Platform: macOS
Application: Chrome
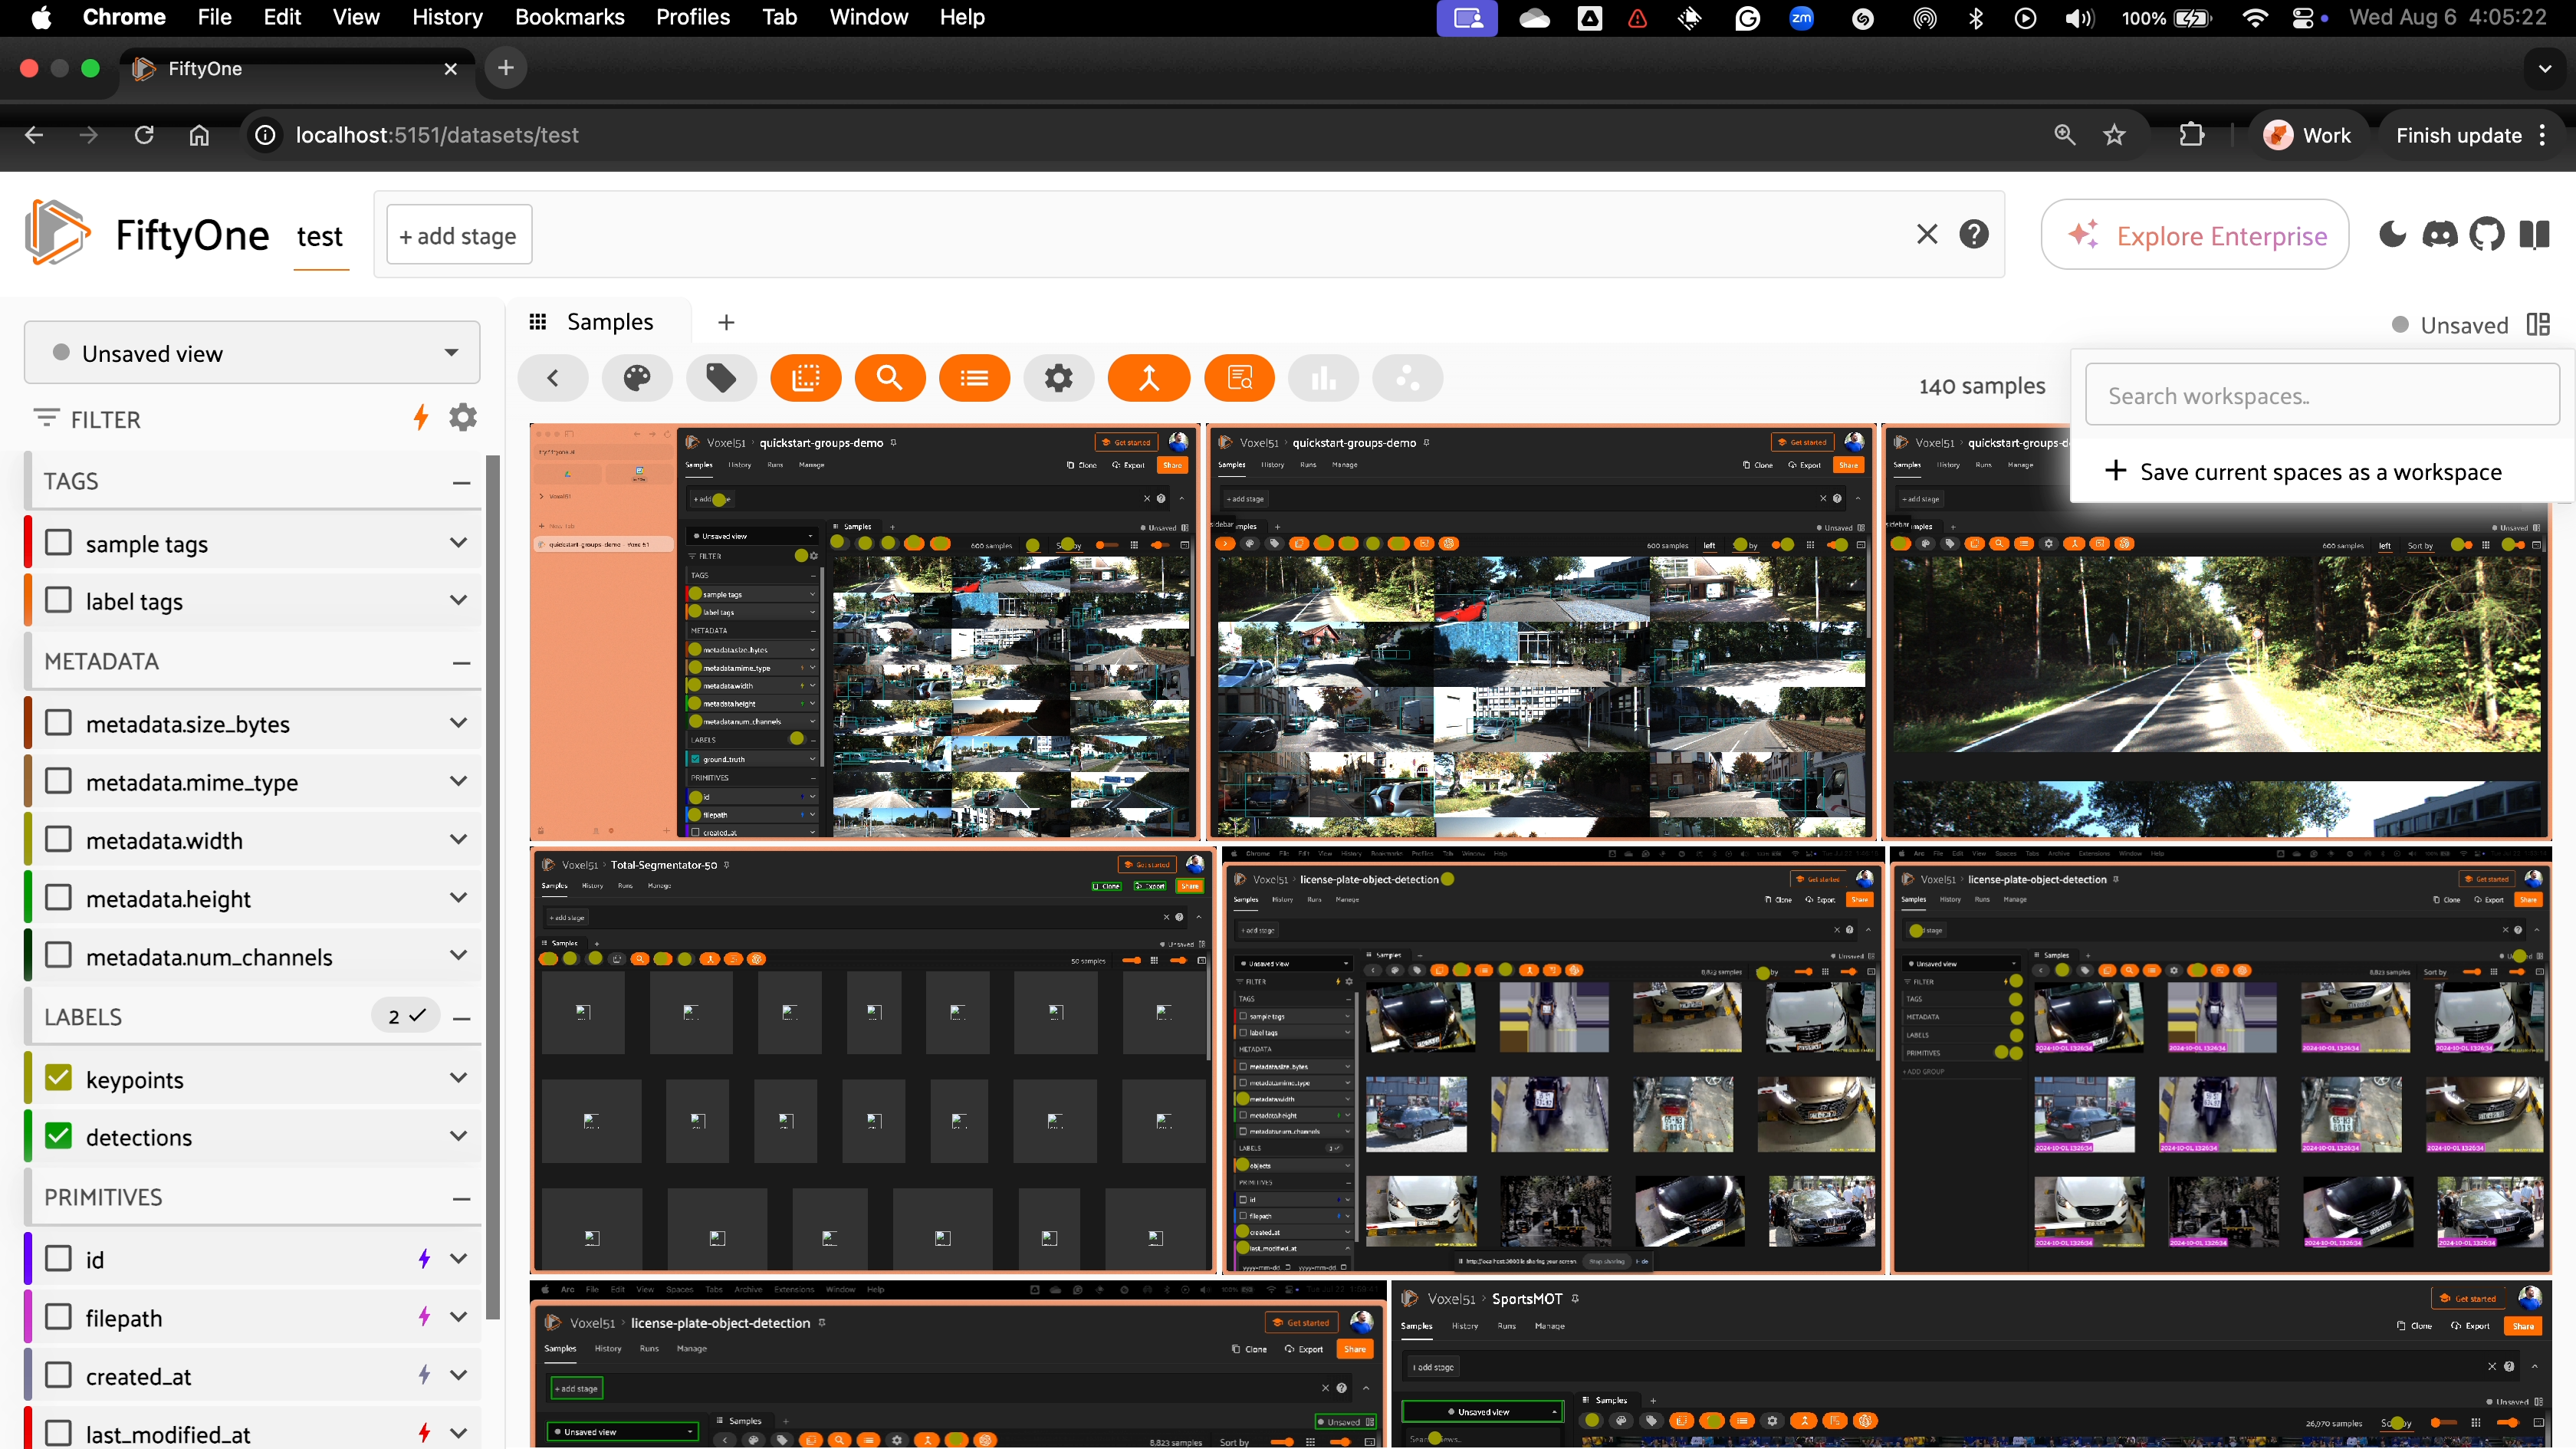
task_description: Save the current space as a workspace
action_type: click
element_info: Button
steps_since_start: 1